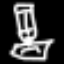
Label: pencil